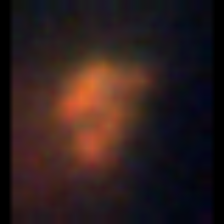
Taxon: Unknown_detritus
Group: Unknown